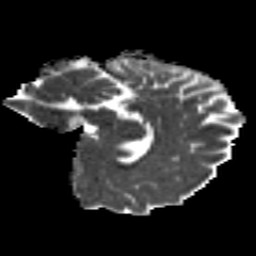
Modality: MD
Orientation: sagittal
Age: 27
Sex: female
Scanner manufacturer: siemens
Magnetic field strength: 3 T
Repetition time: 8.8 s
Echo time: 0.085 s